Question: I have a JSON script loaded from an external website. In its simplest form, the code has been like this (and working):
'''
jQuery.getJSON("http://adressesok.posten.no/api/v1/postal_codes.json?postal_code=" + document.querySelector("input").value + "&callback=?",
function(data){
document.querySelector("output").textContent = data.postal_codes[0].city;
});
'''
However, the website owner don't want jQuery if it's not crucial, so I recoded '.getJSON' to the 'request = new XMLHttpRequest();' model:
'''
request = new XMLHttpRequest();
request.open("GET", "http://adressesok.posten.no/api/v1/postal_codes.json?postal_code=" + document.querySelector("input").value + "&callback=?", true);
request.onload = function() {
var data = JSON.parse(request.responseText);
document.querySelector("output").textContent = data.postal_codes[0].city;
};
request.onerror = function() { /* this gets called every time */ };
'''
I've modified my code many times, read documentations over and over again, yet the '.onerror' function is the only one always displaying. This is the console:

Which in Norwegian says that this script requested CORS, that it can't find the origin in the head of Access-Control-Allow-Origin, and that the XMLHttpRequest had a network error, and says "no access".
There could be several reasons as to why this occurs:
There's something wrong with the new code
There's something in the '.getJSON' jQuery function (a hack?) that prevents the error from happening
There's something crucial in the new code that I have forgot adding
There's something with my browser (IE 11 at the moment)
Something else?
It would be lovely with some help on this.
DEMO: <URL>
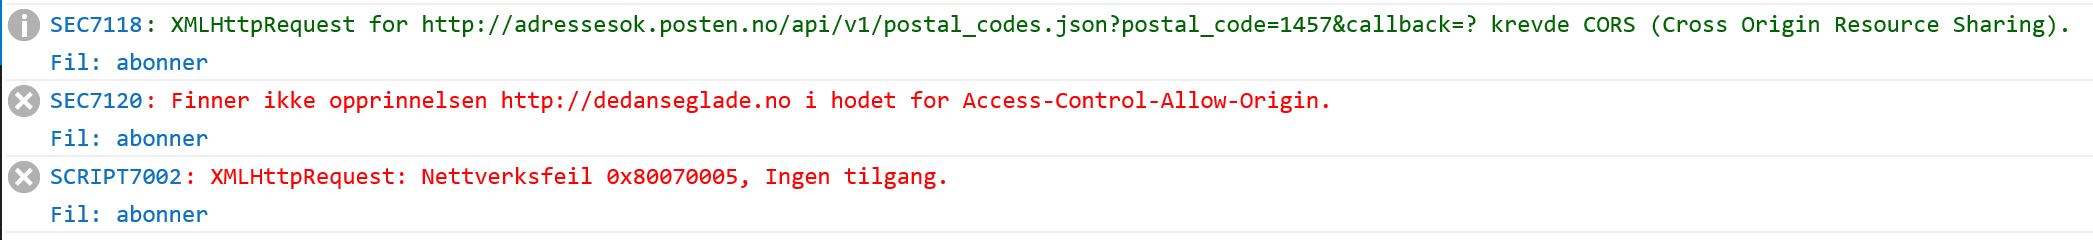
Answer: That isn't a network error. It's a cross origin error. The request is successful but the browser is denying access to the response to your JavaScript.
Since you have 'callback=?' in the URL, jQuery will generate a JSONP request instead of an XMLHttpRequest request. This executes the response as a script instead of reading the raw data.
You are manually creating an XMLHttpRequest, so it fails due to the Same Origin Policy.
<URL> instead.